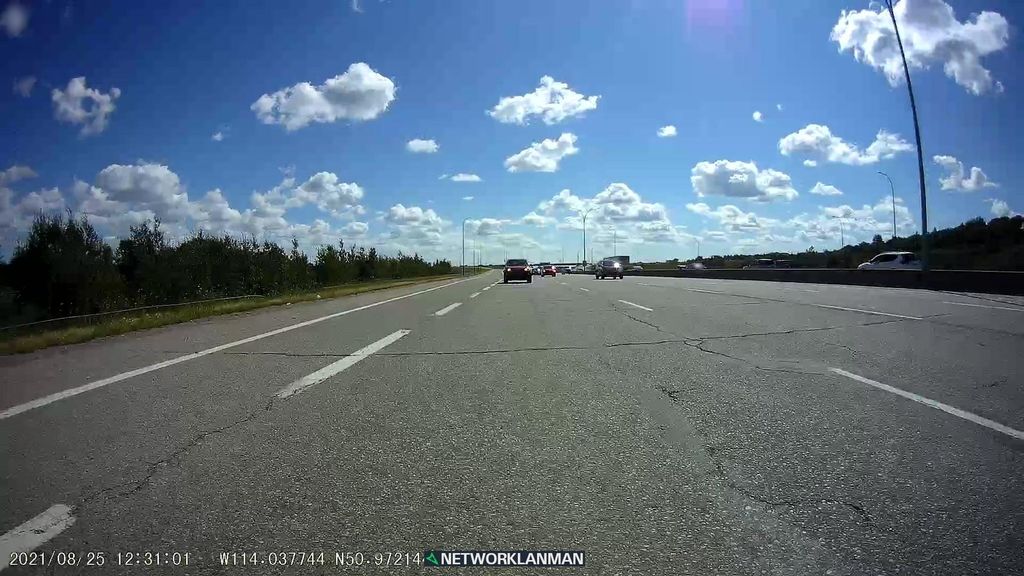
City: calgary